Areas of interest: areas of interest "Jiangshan International Garden"
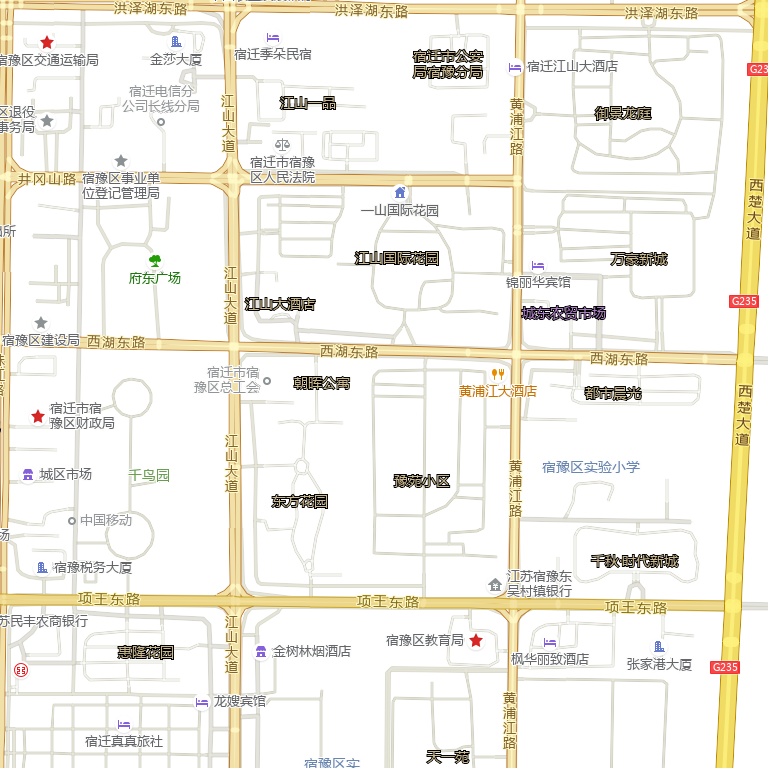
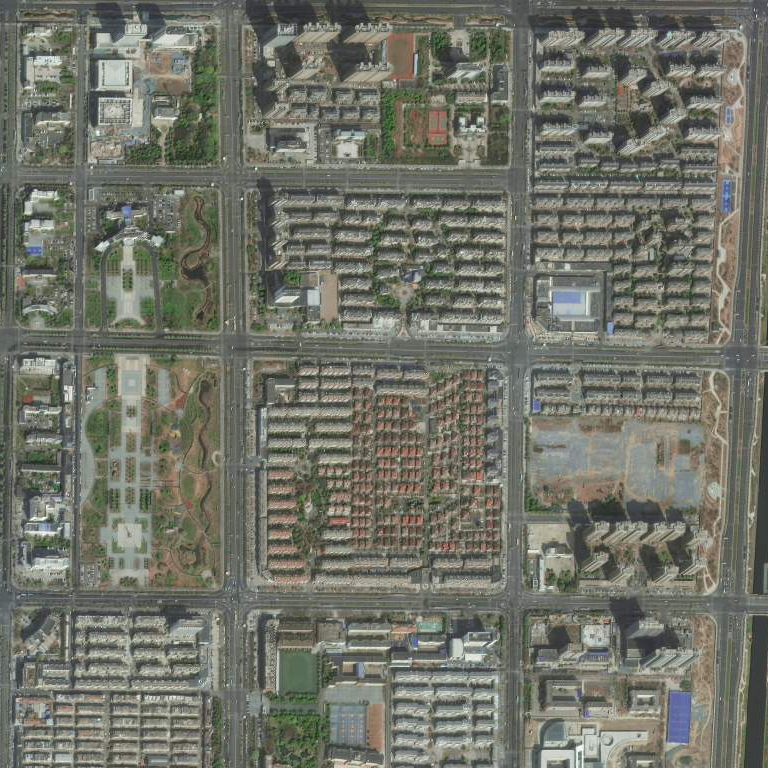